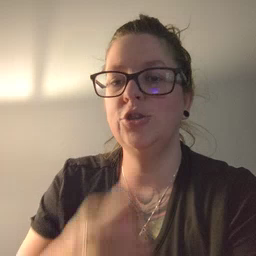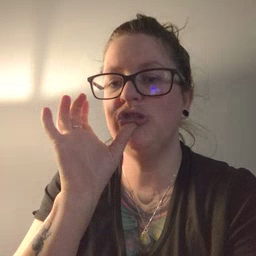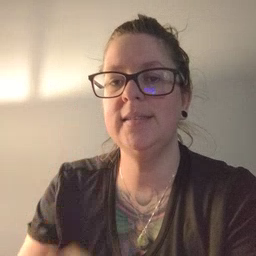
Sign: drink